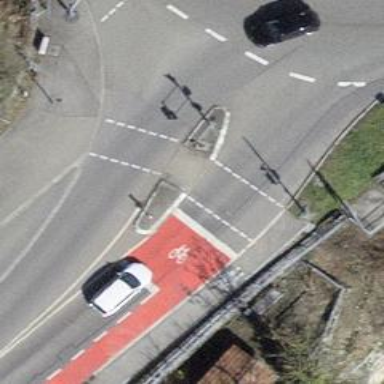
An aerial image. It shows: Road crossing with traffic signals and pedestrian island.